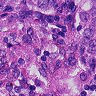
Metastatic tissue present: yes